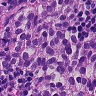
Metastatic tissue present: yes